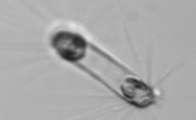
Label: Corethron_hystrix